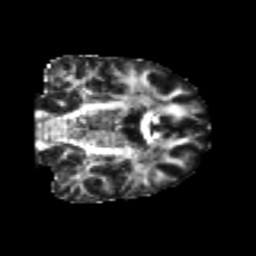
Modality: FA
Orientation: coronal
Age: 25
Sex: male
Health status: healthy
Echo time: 0.074 s